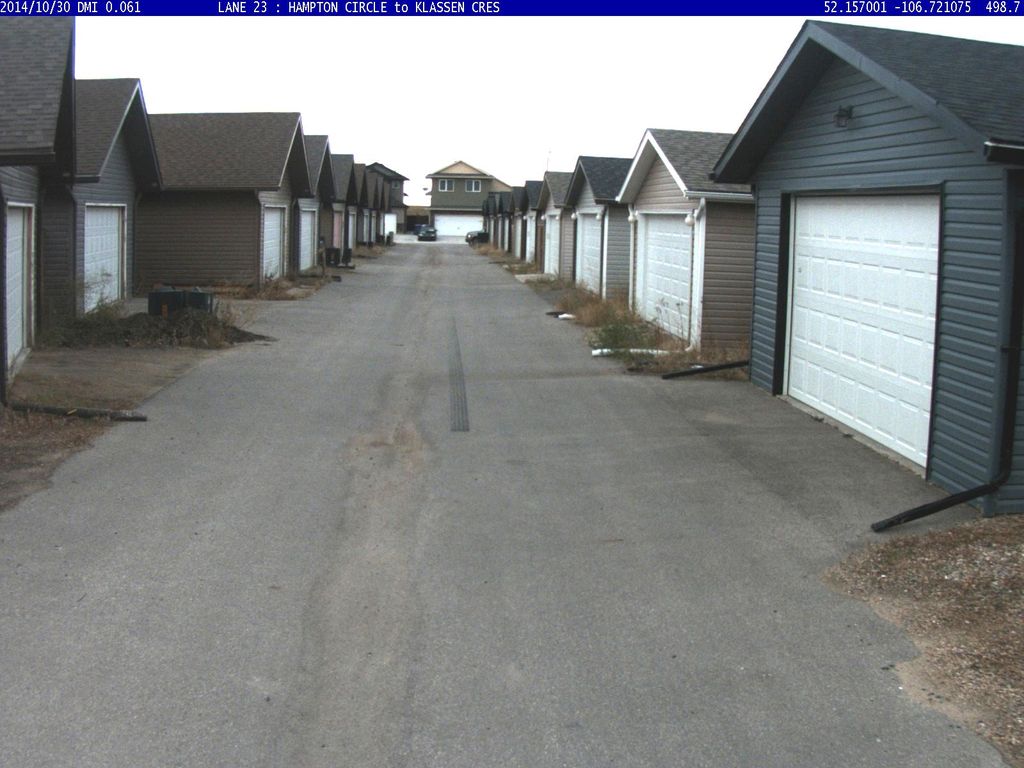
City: saskatoon